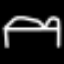
Label: bed